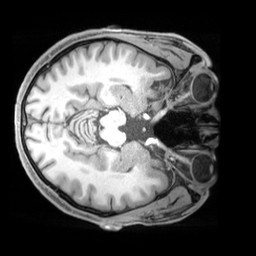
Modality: T1w
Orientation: axial
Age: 25
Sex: male
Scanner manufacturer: siemens
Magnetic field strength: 3 T
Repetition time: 1.97 s
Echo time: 0.00206 s